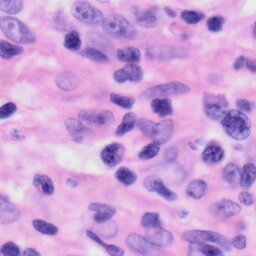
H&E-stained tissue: Skin